Question: I'm using 'boxplot' and then 'add' to create a set of side by side comparisons. However the last box is cut in half. See below:

Here's the code I'm using:
'''
boxplot(mydf$Prop ~ mydf$Id,at=c(1,4,7))
boxplot(mydf$Prop2 ~ mydf$Id,at=c(2,5,8),add = TRUE)
'''
Any thoughts?
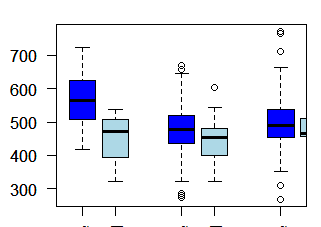
Answer: You need to adjust the 'xlim' parameter so that it makes room for the addition to the plot:
'''
boxplot(mydf$Prop ~ mydf$Id,at=c(1,4,7),xlim=c(0.5,8.5))
boxplot(mydf$Prop2 ~ mydf$Id,at=c(2,5,8),add = TRUE)
'''
As an alternative, you can adjust your dataframe slightly and use 'ggplot2' so that you don't have to worry about adding to your plot and adjusting the limits:
'''
library(reshape2)
library(ggplot2)
df <- melt(mydf,id.var="Id")
df$Id <- as.factor(df$Id)
ggplot(df,aes(x=Id,y=value,group=interaction(variable,Id),fill=variable))+
geom_boxplot(width=0.45,position=position_dodge(width=0.5))+theme_bw()+
labs(fill="")
'''
<URL>
The downside is learning a new graphing paradigm and sometimes longer calls, but you may find there's a large upside.